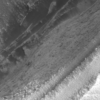
Label: not_dusty